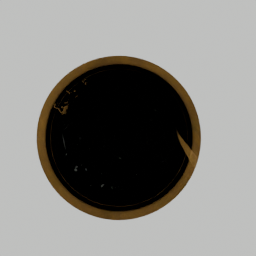
Label: decoration